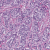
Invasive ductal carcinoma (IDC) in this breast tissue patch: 1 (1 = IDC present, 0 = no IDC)